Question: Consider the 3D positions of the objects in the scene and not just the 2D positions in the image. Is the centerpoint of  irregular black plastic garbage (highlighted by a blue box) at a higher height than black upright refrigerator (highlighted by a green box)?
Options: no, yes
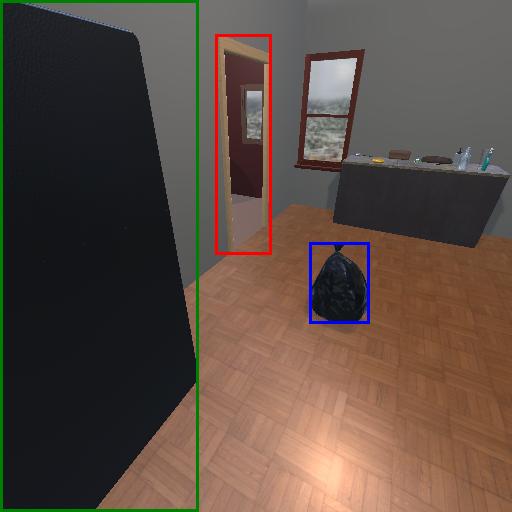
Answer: no